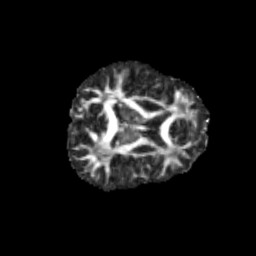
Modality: FA
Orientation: axial
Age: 13
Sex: female
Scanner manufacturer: siemens
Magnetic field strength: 3 T
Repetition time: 3.8 s
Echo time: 0.07 s